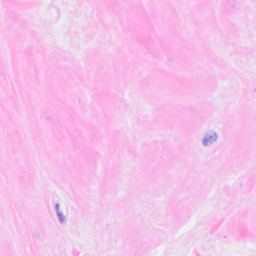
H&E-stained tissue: Breast